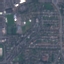
Label: Residential